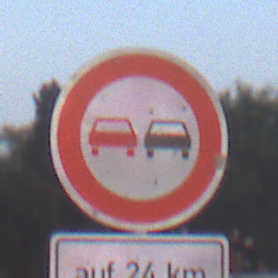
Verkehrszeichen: Ueberholverbot
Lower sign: LaengeEinerStrecke6
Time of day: SunriseSunset
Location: Outdoor (Urban)
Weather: Clear
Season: NotSpecified
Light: Natural